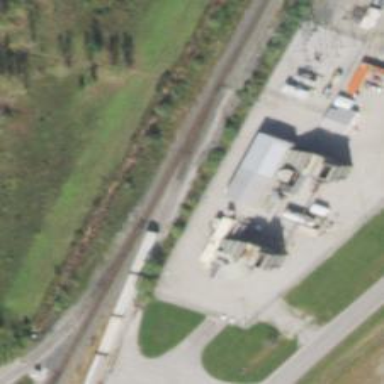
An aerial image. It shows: Gas turbine generator is in use.